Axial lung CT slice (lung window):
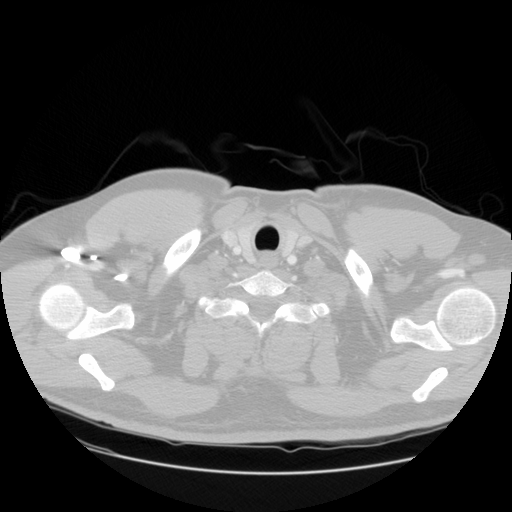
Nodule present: no